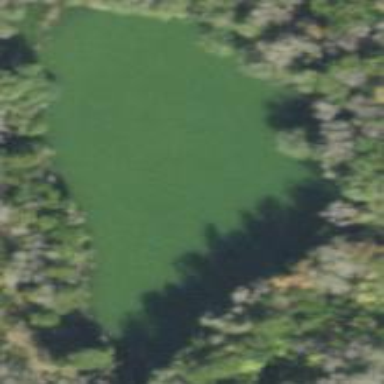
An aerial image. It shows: Reservoir of natural water.